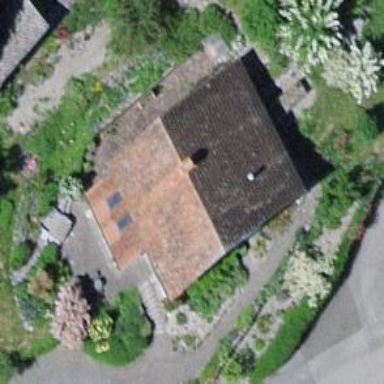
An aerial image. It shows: Simple house.